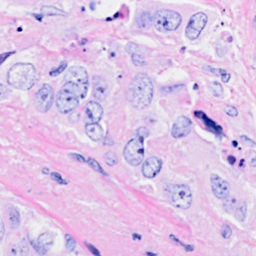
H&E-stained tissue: Breast